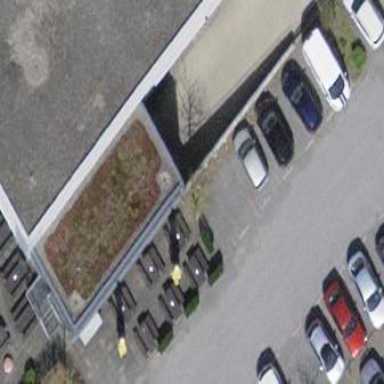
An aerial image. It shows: Parking area with surface.